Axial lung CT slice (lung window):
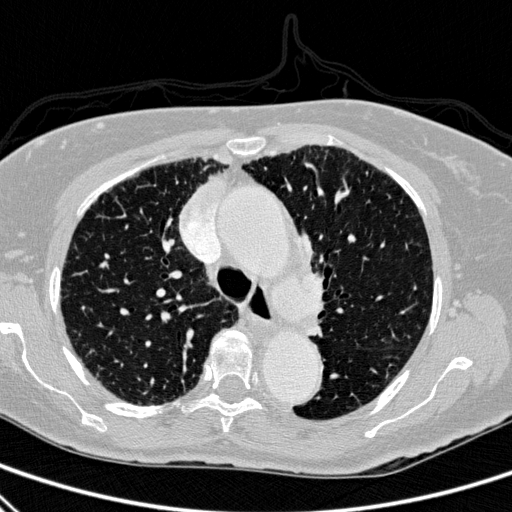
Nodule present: no